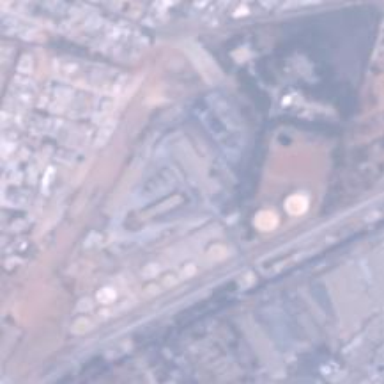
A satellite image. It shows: Industrial area featuring fuel depot.